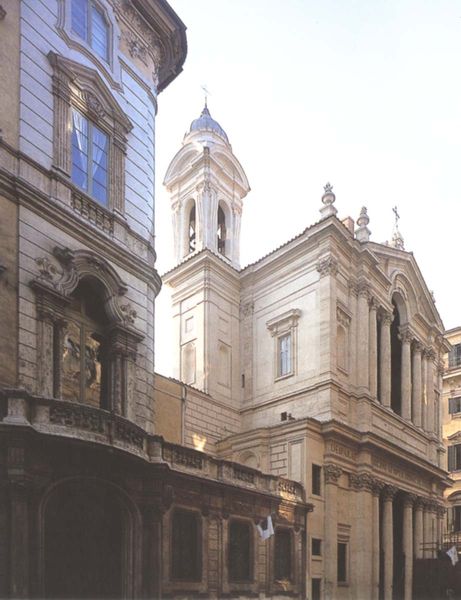
Titel: Fassade mit Säulen
Künstler: Pietro da Cortona
Standort: Rom, S. Maria in Via Lata (EU - I - Latium)
Schlagwörter: fenster, straße, säule, säulen, tür, gebäude, haus, gericht, barock, vorhang, spiegelung, kirche, sonne, turm, balkon, fassade, fassaden, italien, farblos, inschrift, geländer, tor, eingang, kreuz, palast, balustrade, kapitelle, rom, kapitell, tore, glocke, wien, kapitel, gesimse, fensterfront, gesprenge, hausansicht, 1700